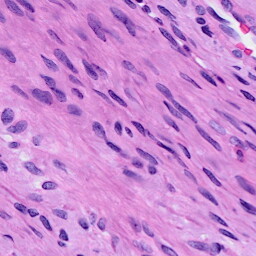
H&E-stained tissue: Cervix